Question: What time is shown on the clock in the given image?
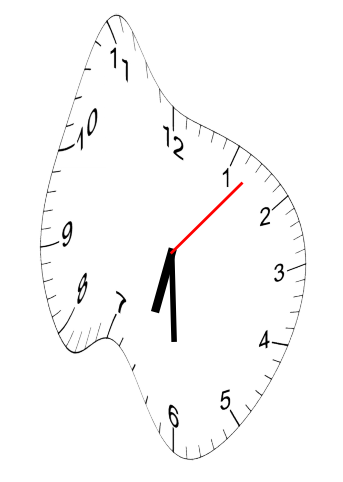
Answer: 06:30:07